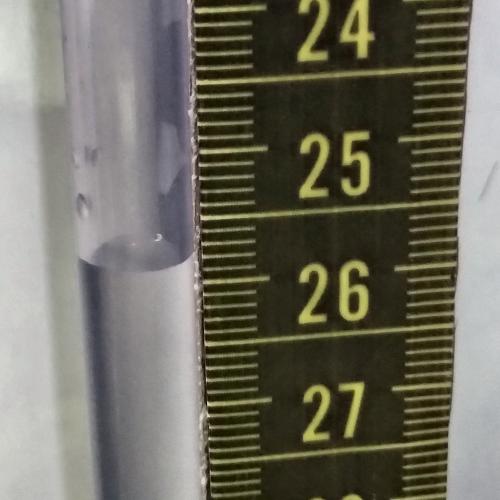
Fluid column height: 25.8 cm